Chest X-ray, AP view. Patient: 54 years old, sex M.
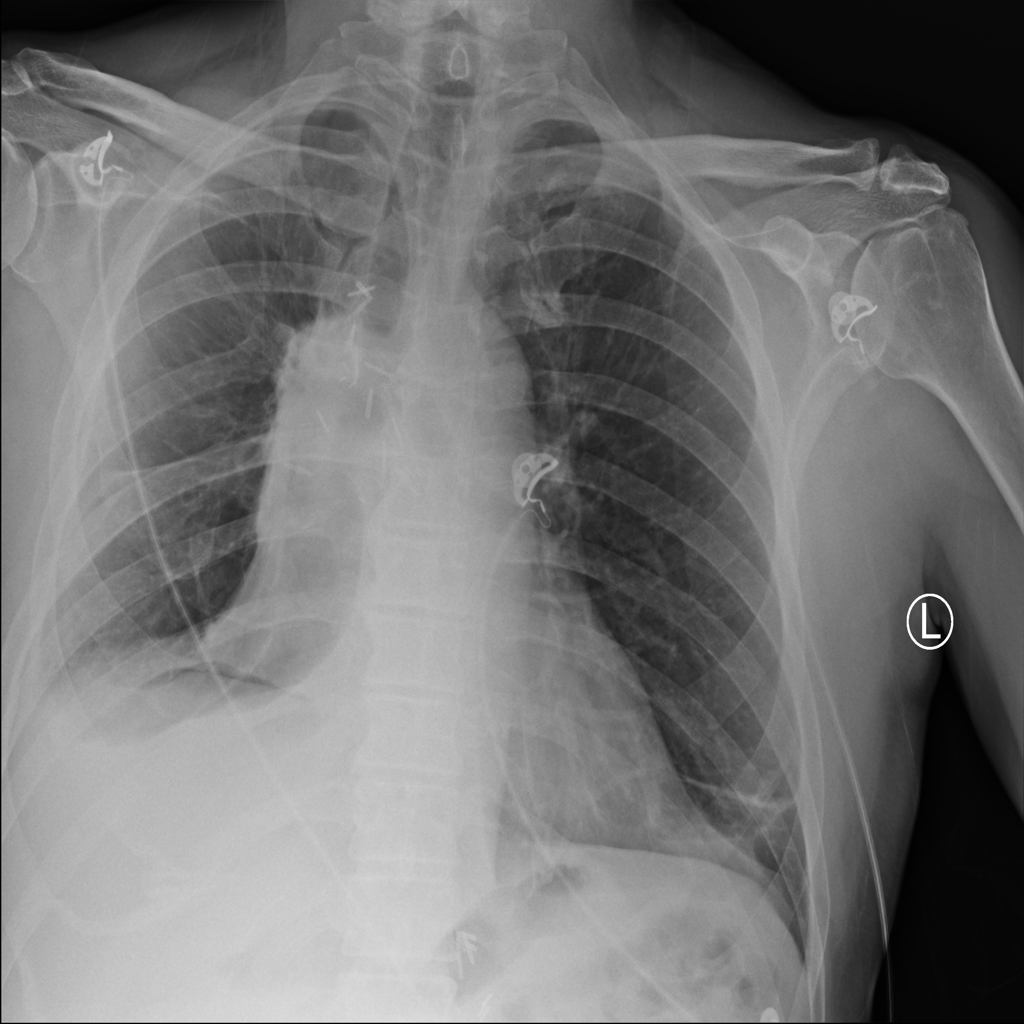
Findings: Atelectasis